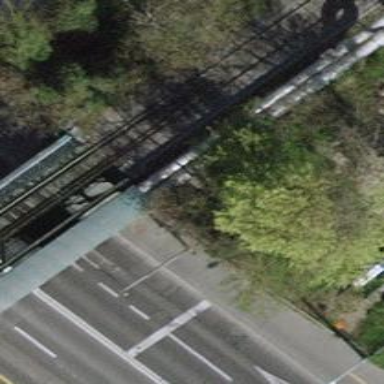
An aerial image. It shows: Bridge crossing over man-made pipeline.